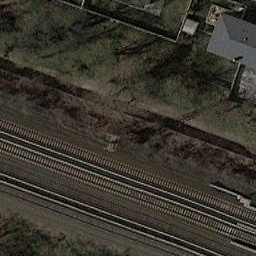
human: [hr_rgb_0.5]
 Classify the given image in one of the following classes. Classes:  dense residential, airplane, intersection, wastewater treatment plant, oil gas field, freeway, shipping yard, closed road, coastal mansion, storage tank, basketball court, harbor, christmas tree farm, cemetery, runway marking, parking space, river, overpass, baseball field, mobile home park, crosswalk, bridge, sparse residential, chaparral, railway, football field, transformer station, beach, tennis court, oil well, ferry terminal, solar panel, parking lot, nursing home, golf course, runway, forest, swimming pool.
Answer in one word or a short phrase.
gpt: railway